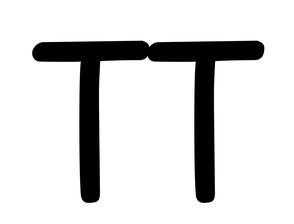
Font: PatrickHand-Regular